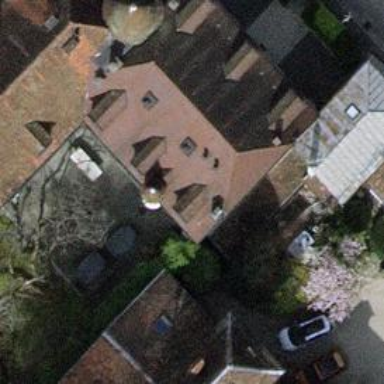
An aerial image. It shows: Semi-detached house.